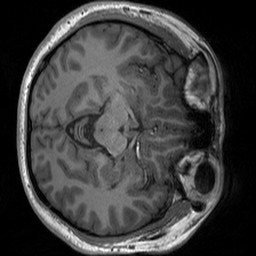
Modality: T1w
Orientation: axial
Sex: male
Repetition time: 1.95 s
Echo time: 0.026 s